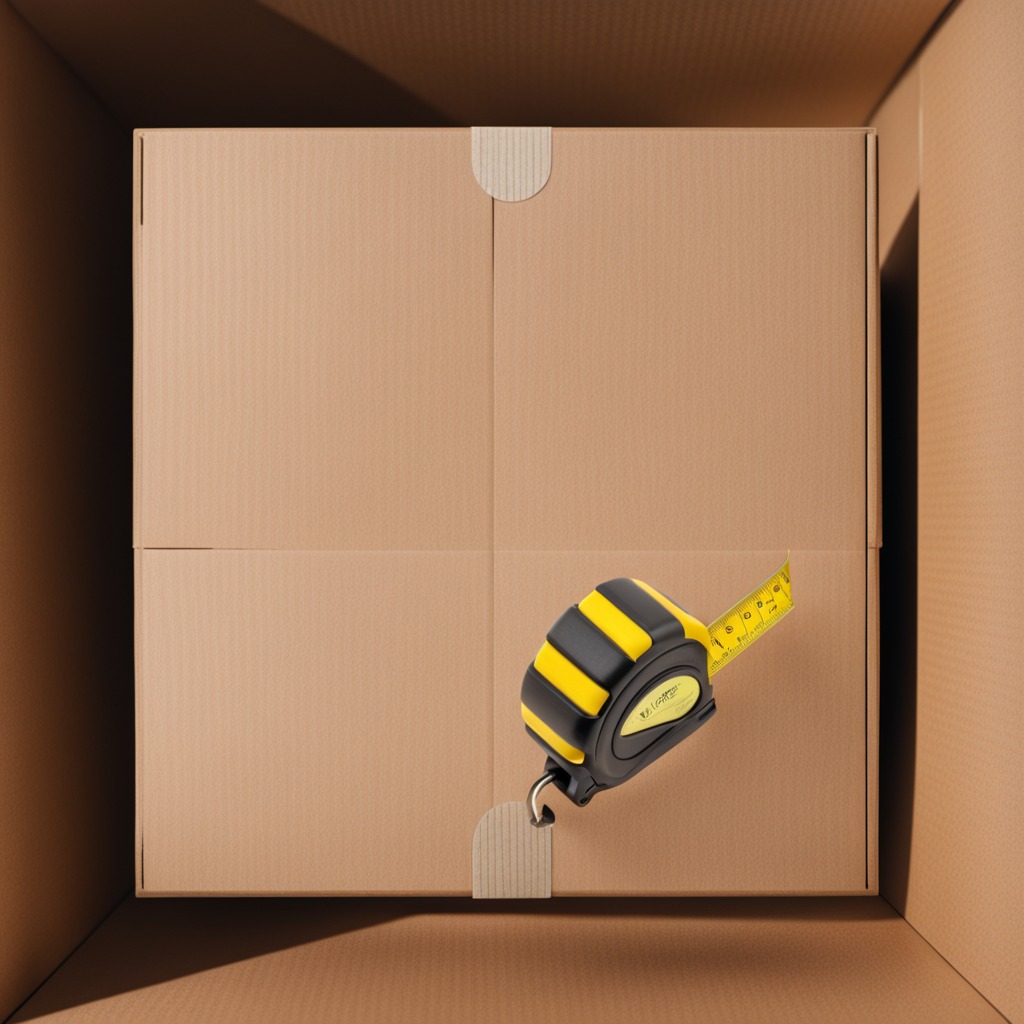
A measuring tape lying on the cardboard box surface in an outdoor workshop during daytime bright natural light soft shadows slightly creased but